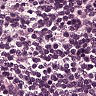
Metastatic tissue present: no